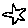
Label: star